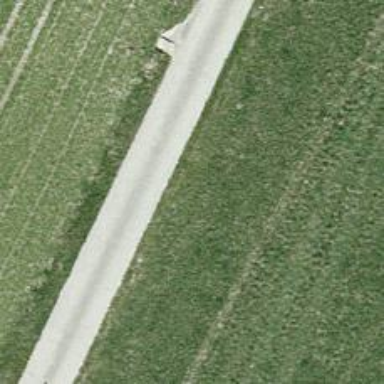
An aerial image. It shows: Paved track with Grade 1 surface.